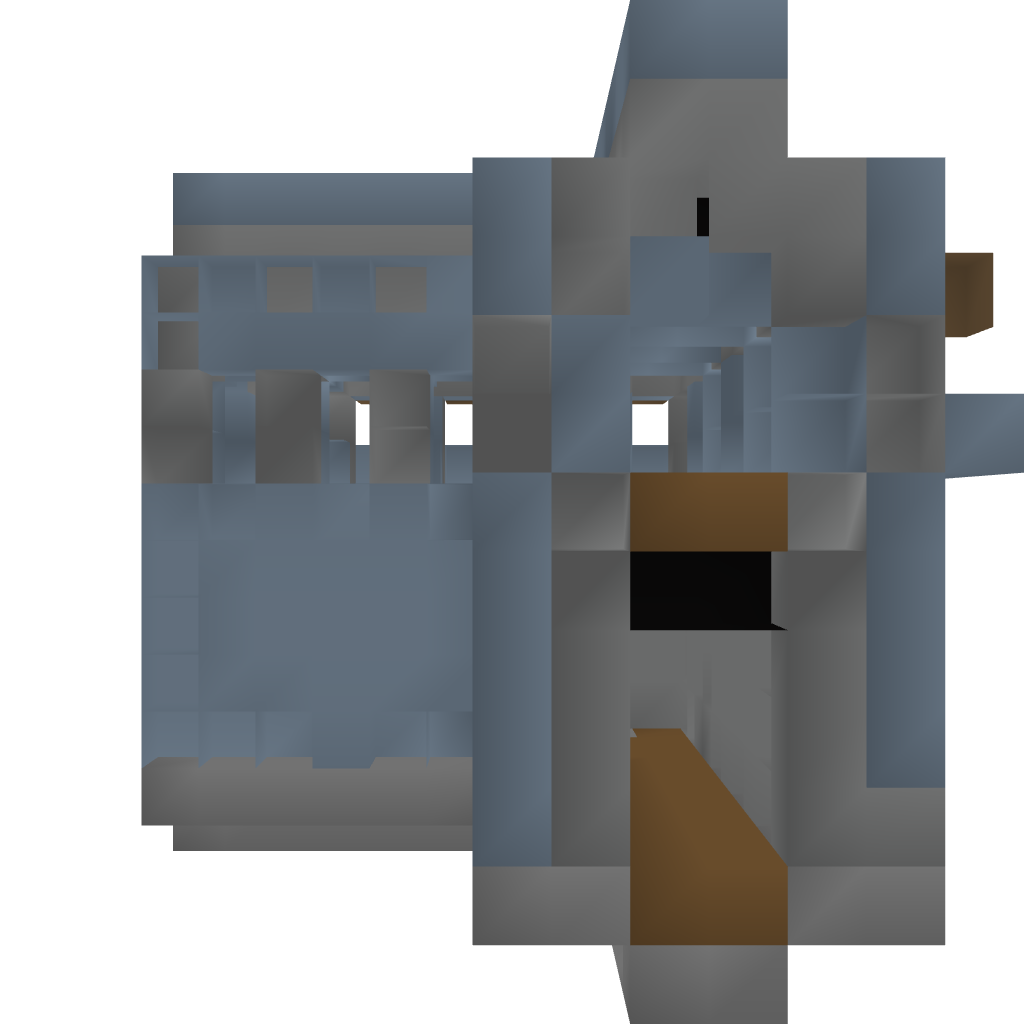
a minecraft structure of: Castle Module - Corner